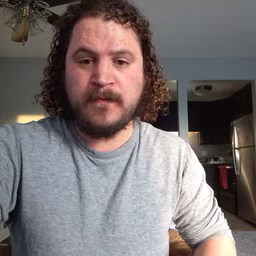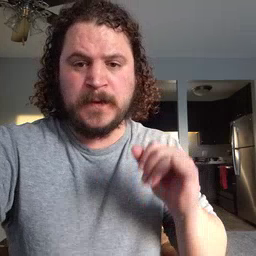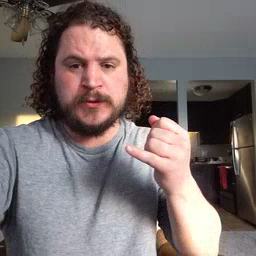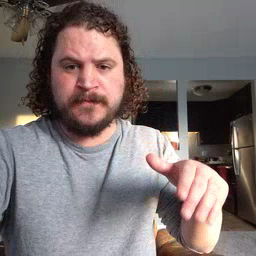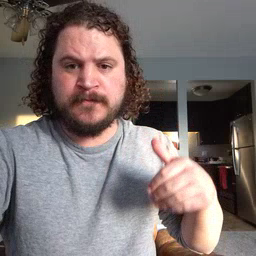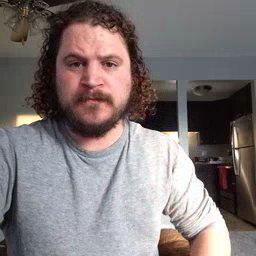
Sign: jeans